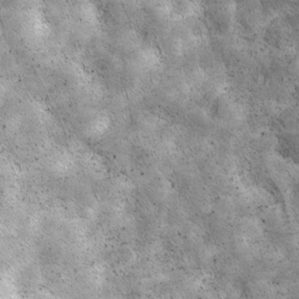
Label: non_frost